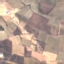
Land use / land cover: PermanentCrop